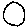
Label: circle